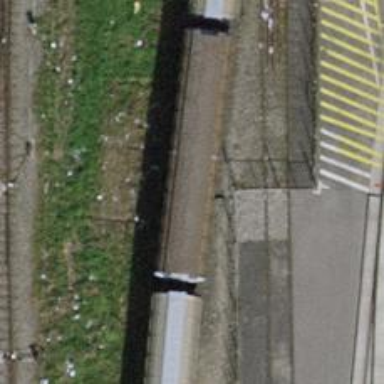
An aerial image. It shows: Single track railway siding.